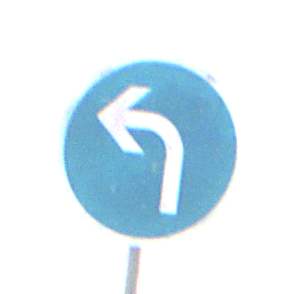
Verkehrszeichen: VorgeschriebeneFahrtrichtungLinks
Umgebung: Outdoor, Nature
Tageszeit: SunriseSunset
Wetter: PartlyCloudy
Licht: Natural
Jahreszeit: NotSpecified
Kontrast: HighContrast